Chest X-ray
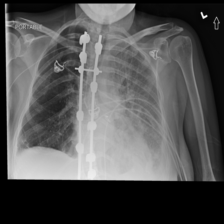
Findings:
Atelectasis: negative
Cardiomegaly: negative
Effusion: positive
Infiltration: negative
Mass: negative
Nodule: negative
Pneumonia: negative
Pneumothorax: negative
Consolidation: negative
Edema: negative
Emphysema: negative
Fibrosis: negative
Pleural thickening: negative
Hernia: negative